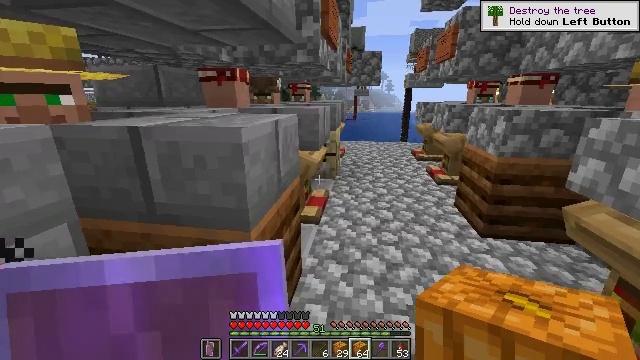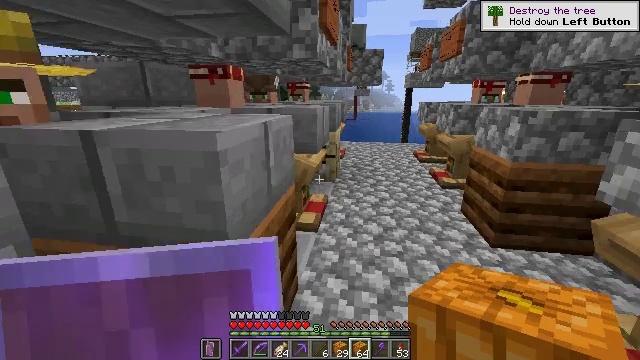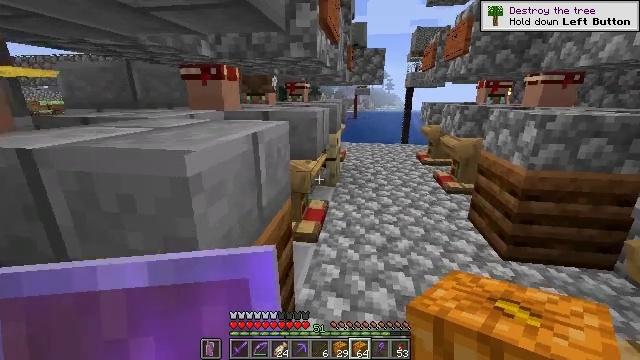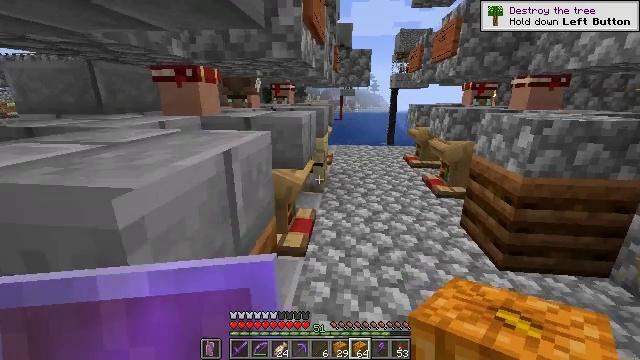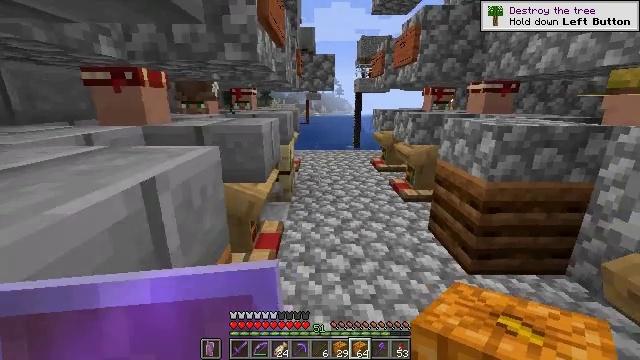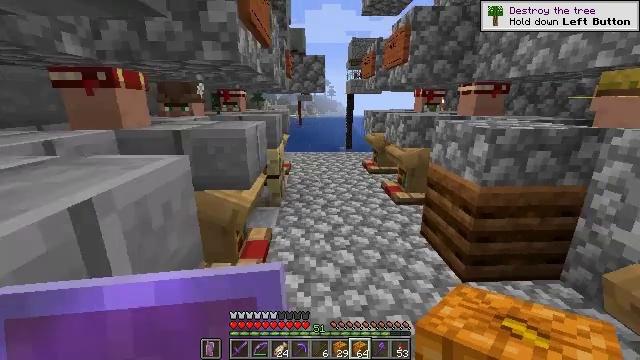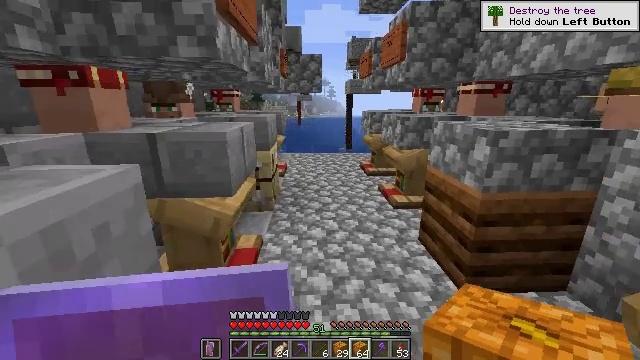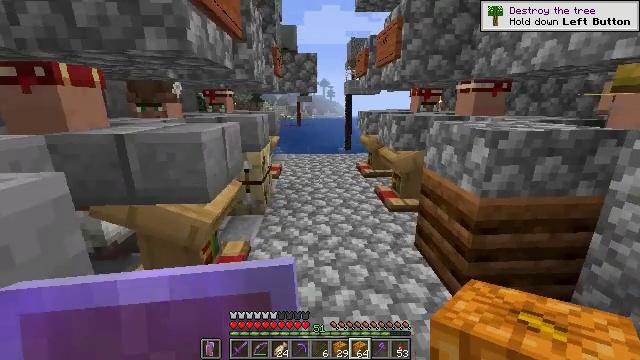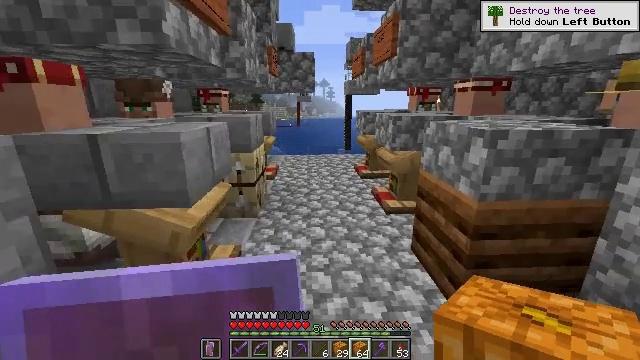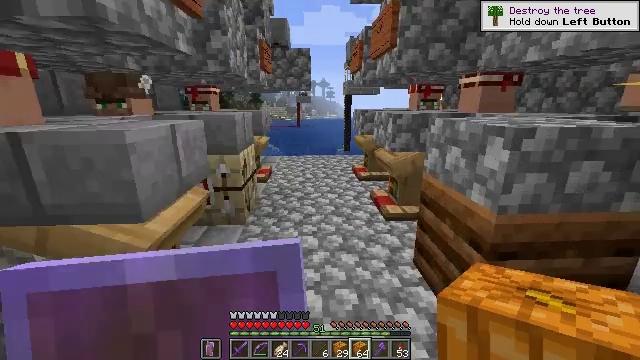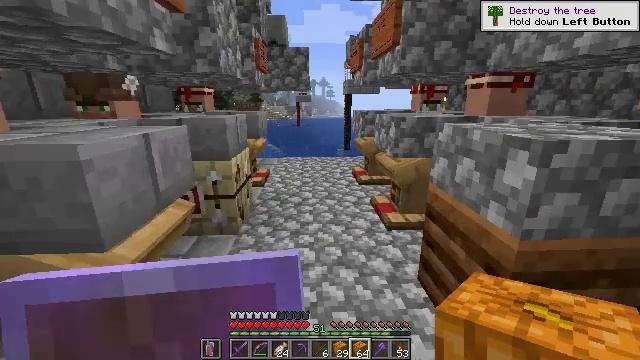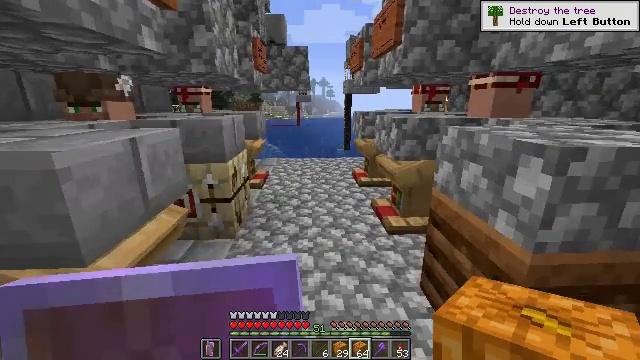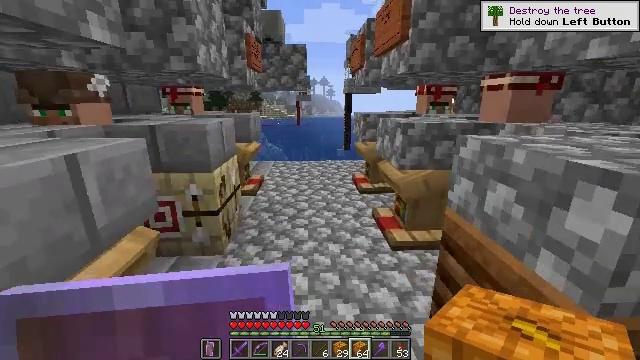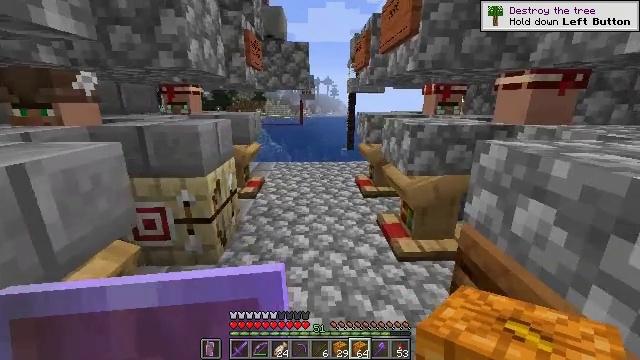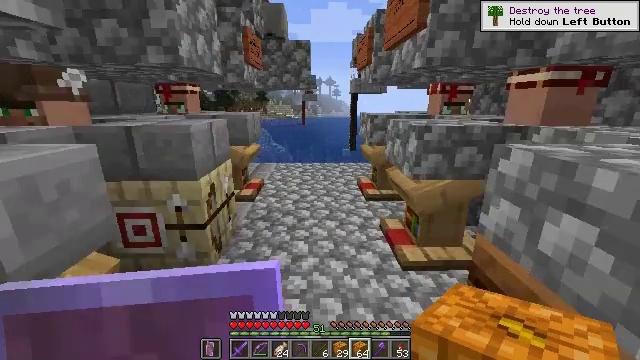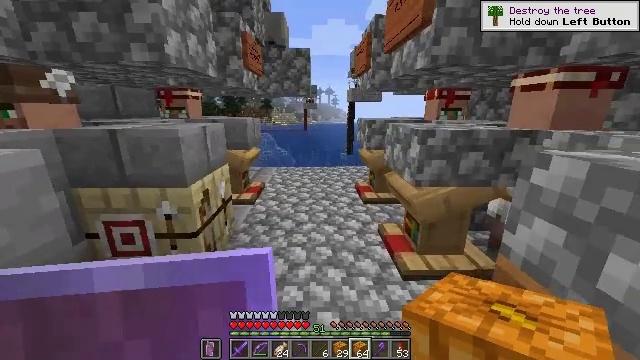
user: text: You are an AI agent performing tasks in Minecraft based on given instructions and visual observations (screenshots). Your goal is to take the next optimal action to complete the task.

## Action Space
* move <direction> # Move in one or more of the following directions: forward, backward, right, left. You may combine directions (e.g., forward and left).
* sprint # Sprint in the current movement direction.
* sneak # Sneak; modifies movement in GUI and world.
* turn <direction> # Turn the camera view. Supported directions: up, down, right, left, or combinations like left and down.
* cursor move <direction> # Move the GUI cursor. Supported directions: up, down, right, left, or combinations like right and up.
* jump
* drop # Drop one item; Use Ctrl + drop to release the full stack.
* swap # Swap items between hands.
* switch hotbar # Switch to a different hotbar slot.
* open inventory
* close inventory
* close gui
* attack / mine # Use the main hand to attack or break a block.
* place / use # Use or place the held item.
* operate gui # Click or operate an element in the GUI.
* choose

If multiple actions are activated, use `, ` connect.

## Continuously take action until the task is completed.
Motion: motion action
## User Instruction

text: Use the crafting table to craft a lantern.
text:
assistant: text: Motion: move forward
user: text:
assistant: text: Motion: move forward
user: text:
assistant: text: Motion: move forward, turn right
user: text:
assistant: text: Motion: move forward and move right, turn right
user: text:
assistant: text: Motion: move forward and move right, turn right
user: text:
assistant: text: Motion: move forward and move right
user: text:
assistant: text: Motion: move forward and move right
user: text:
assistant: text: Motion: move forward
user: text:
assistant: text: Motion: move forward
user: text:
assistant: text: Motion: move forward
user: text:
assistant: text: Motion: move forward
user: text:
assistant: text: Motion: move forward
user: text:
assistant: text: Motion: move forward
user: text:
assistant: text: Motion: move forward, sprint
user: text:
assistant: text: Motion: move forward, sprint
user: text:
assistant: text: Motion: move forward, sprint
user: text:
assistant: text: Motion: move forward, sprint
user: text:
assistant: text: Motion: move forward, sprint
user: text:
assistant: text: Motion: move forward, sprint
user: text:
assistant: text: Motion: move forward, sprint
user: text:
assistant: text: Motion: move forward, sprint
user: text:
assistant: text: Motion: move forward, sprint
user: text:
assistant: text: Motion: move forward, sprint
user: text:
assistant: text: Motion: move forward, sprint
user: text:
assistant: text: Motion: move forward, sprint
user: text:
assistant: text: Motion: move forward, sprint
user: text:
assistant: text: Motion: move forward, sprint
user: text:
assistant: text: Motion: move forward, sprint, turn right
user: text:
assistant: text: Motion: move forward, sprint, turn right and down
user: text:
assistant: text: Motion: move forward, sprint